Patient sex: M
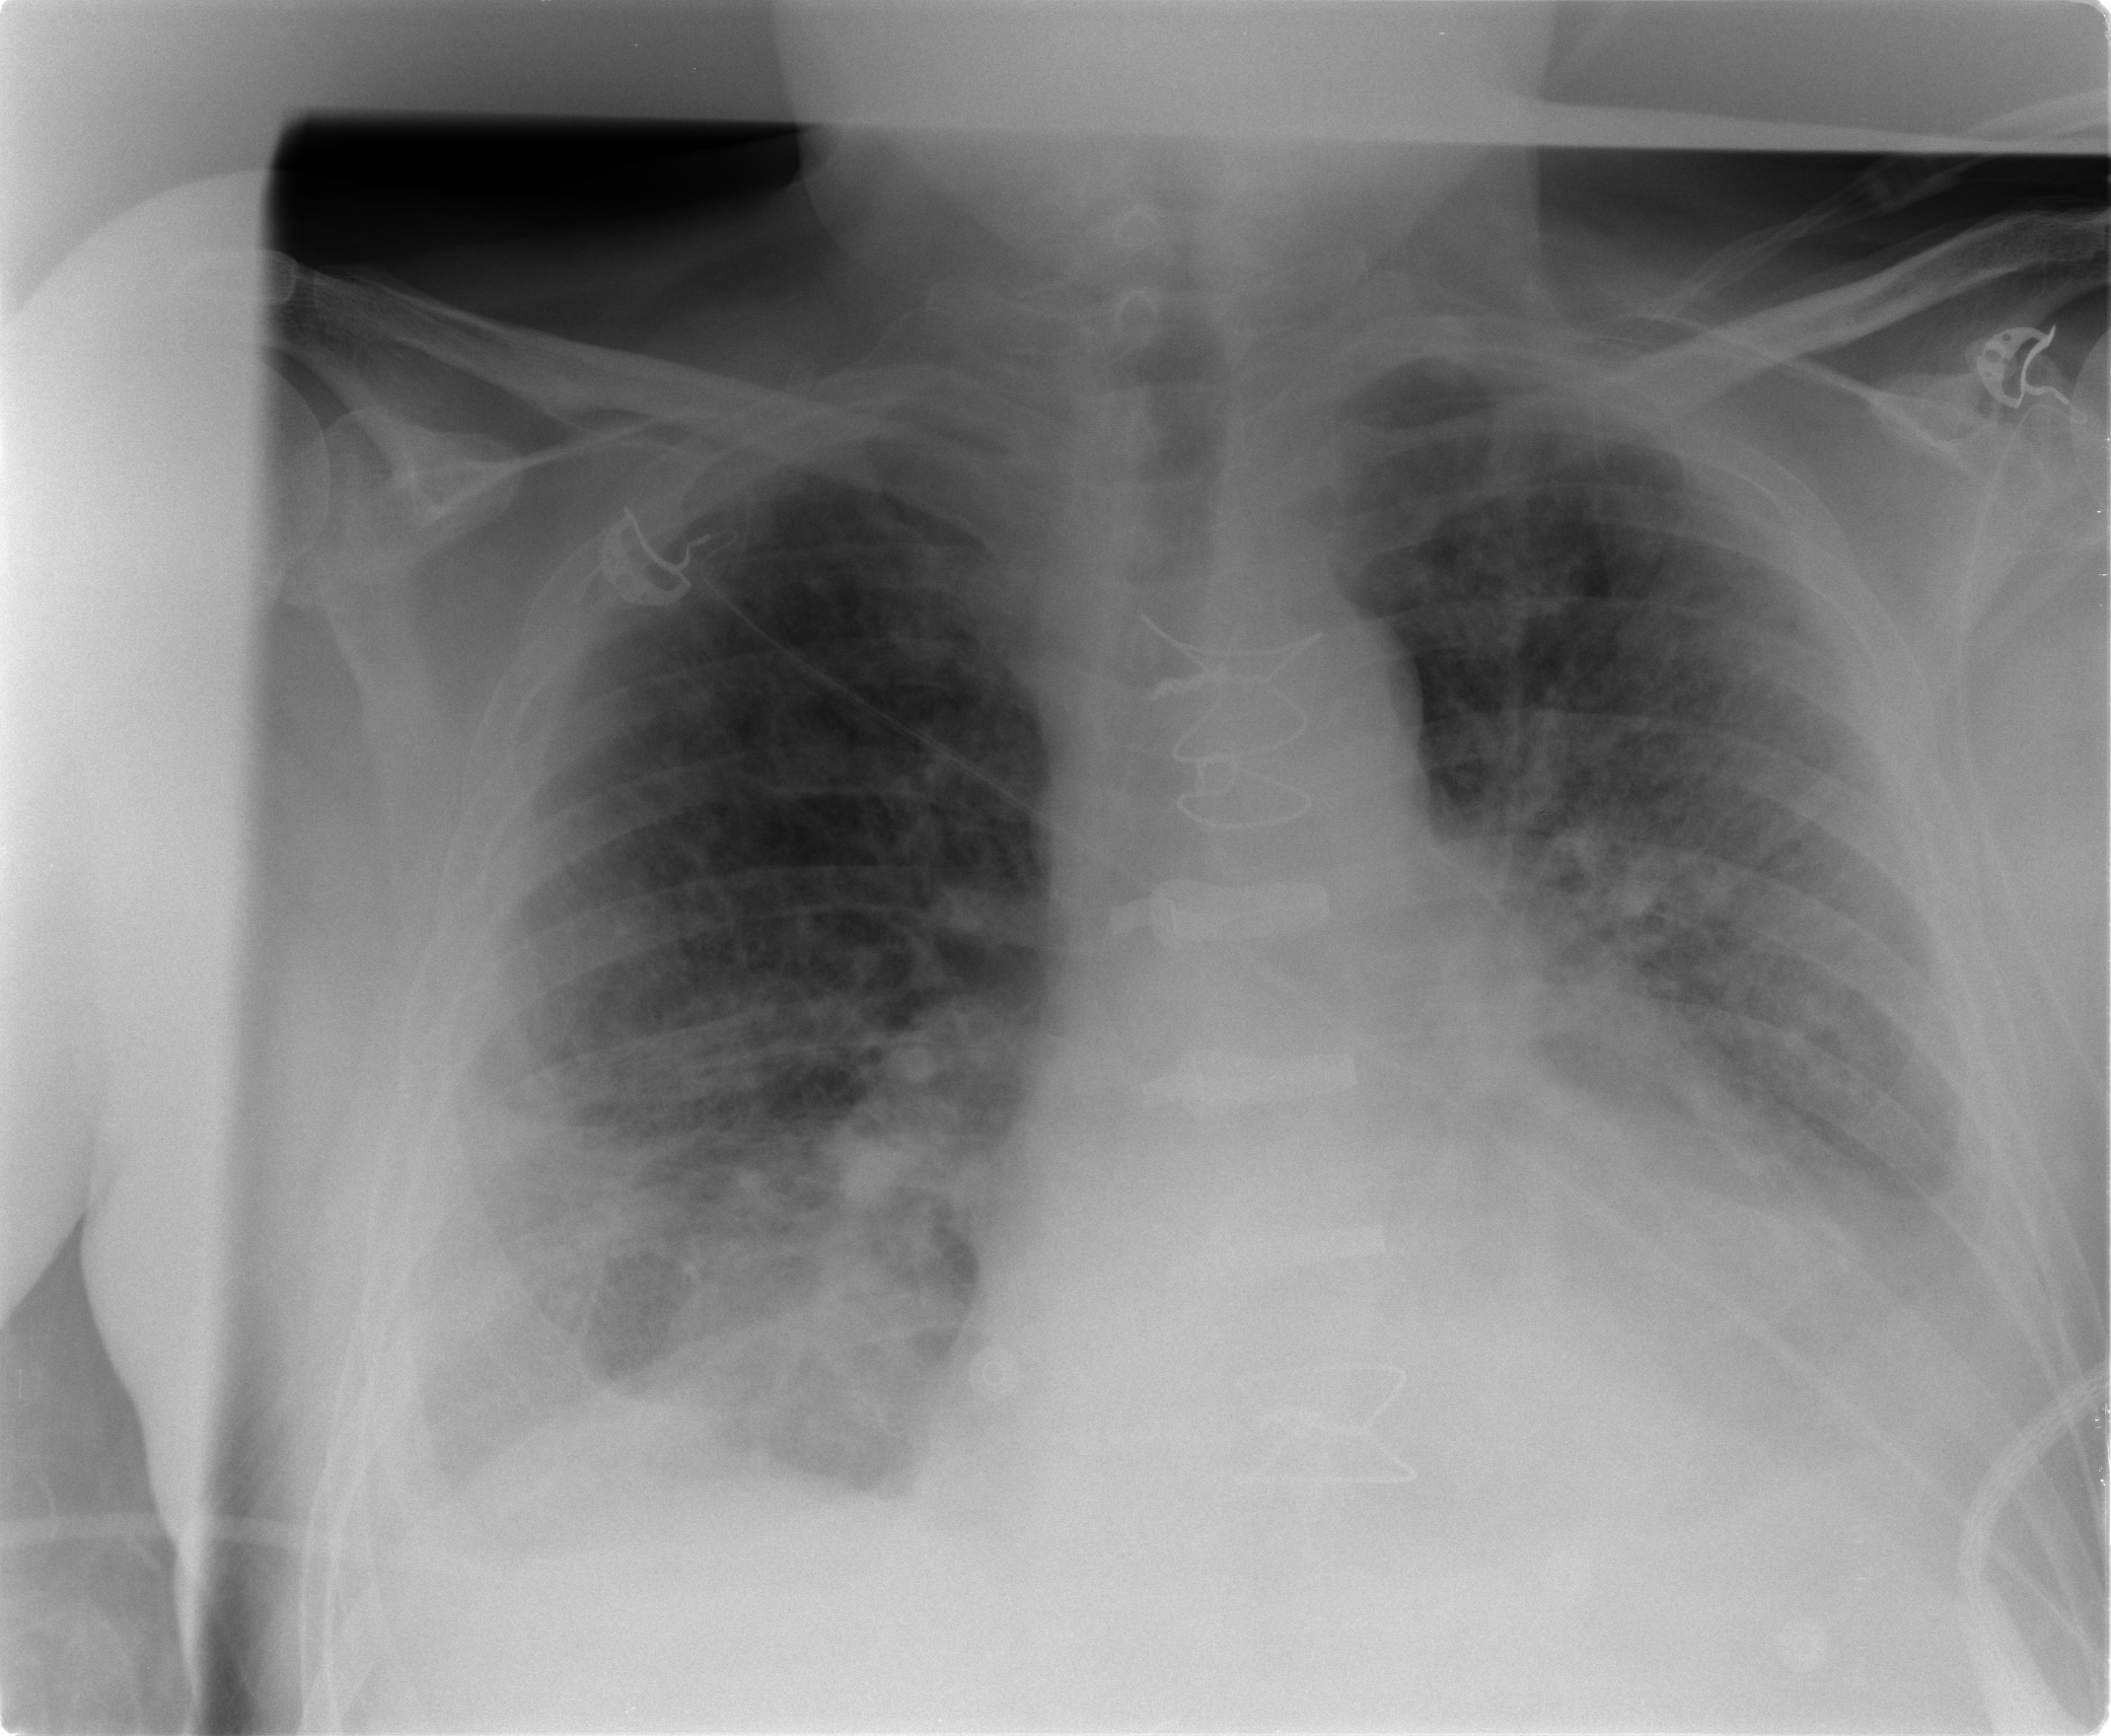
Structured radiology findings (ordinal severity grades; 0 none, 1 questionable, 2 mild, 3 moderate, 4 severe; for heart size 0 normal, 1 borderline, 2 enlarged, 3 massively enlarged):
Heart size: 2
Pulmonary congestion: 2
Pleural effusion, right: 1
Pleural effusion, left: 2
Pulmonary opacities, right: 2
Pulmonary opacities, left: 2
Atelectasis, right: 2
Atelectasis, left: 2